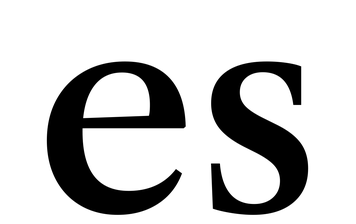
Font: LibreCaslonText_Medium